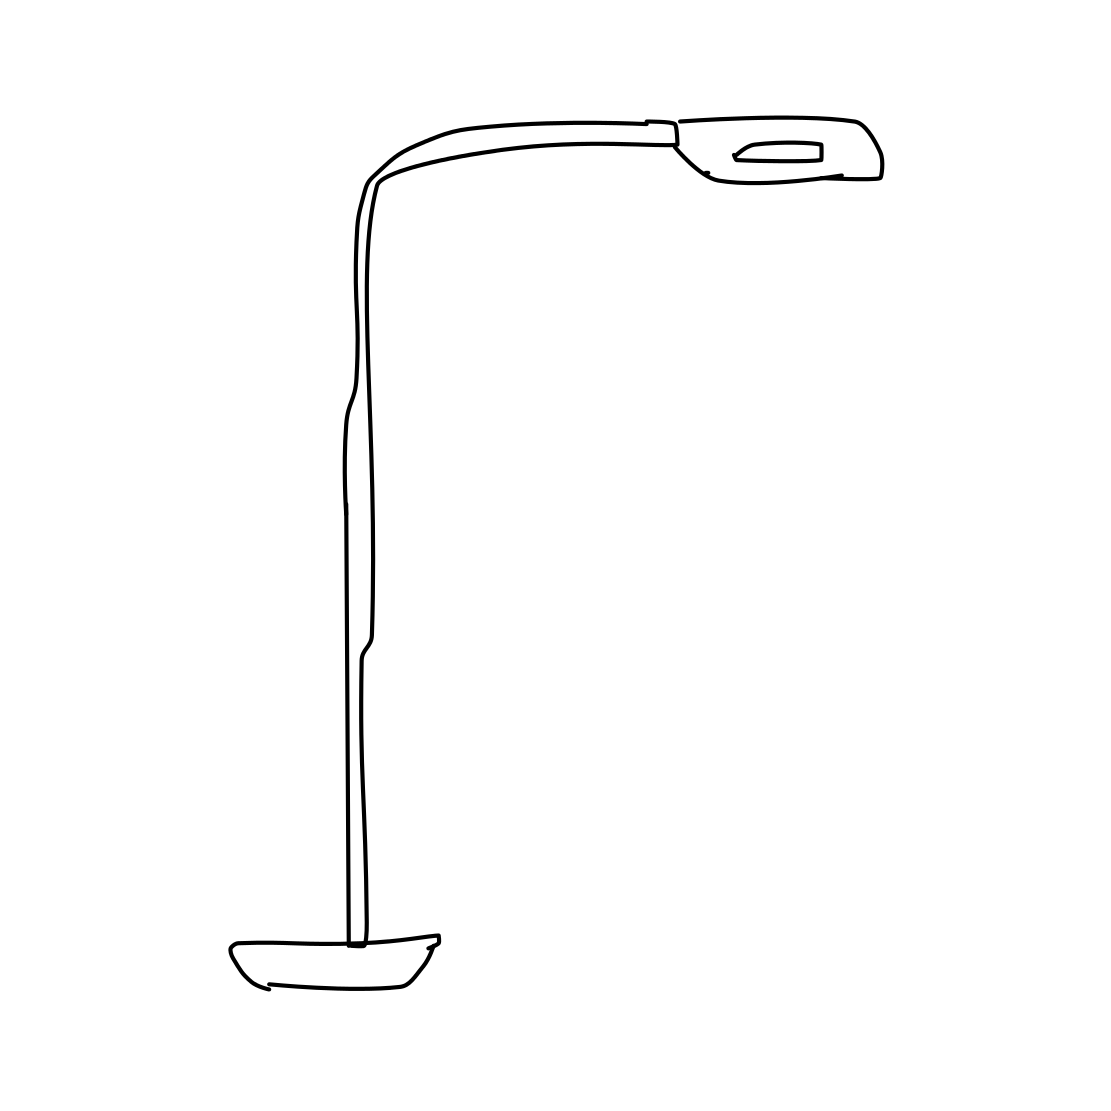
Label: streetlight